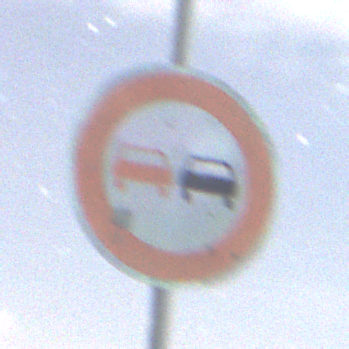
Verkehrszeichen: Ueberholverbot
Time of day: Night
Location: Outdoor (Nature)
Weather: Overcast
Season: NotSpecified
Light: Artificial